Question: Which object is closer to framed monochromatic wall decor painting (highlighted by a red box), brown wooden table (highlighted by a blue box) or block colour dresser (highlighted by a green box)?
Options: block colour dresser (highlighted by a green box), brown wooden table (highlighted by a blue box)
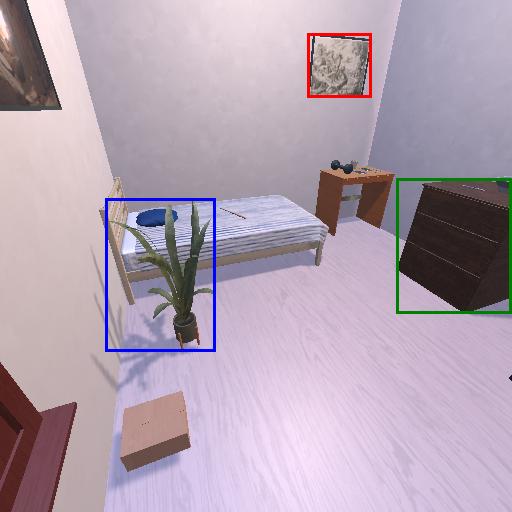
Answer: block colour dresser (highlighted by a green box)